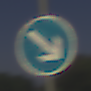
Verkehrszeichen: VorgeschriebeneVorbeifahrtRechts
Umgebung: Outdoor, RoadRail
Tageszeit: Midday
Wetter: Clear
Licht: Natural
Jahreszeit: NotSpecified
Kontrast: HighContrast